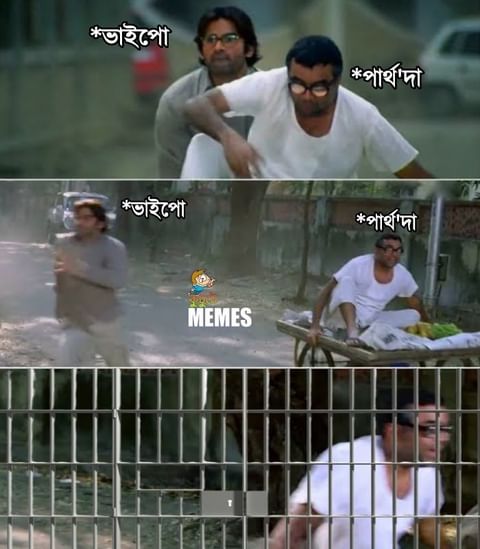
Text: *ভাইপো *পার্থদা *ভাইপো *পার্থদা
Label: Hate
Hate category: Political
Targeted group: Organization